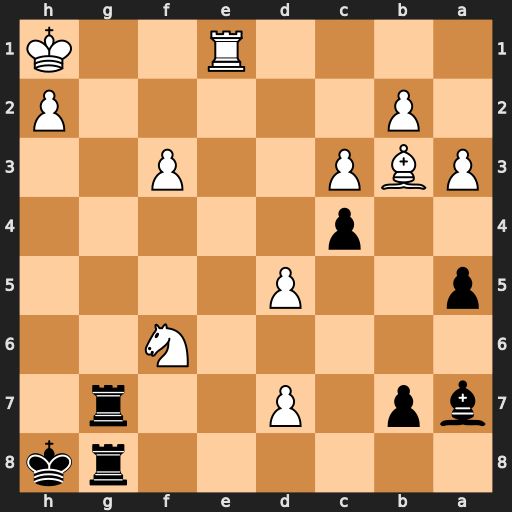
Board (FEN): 6rk/bp1P2r1/5N2/p2P4/2p5/PBP2P2/1P5P/4R2K
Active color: b
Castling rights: -
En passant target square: -
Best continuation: Rg1+ Rxg1 Rxg1#